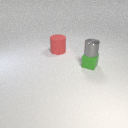
small green rubber cube to the right of large red rubber cylinder